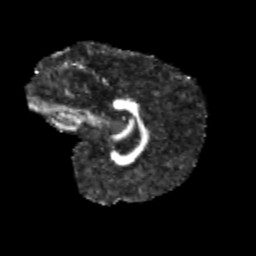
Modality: FA
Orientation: sagittal
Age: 9
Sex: male
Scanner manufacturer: siemens
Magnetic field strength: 3 T
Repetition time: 3.8 s
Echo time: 0.07 s